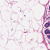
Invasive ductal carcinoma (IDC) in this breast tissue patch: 0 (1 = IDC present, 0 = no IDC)